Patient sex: M
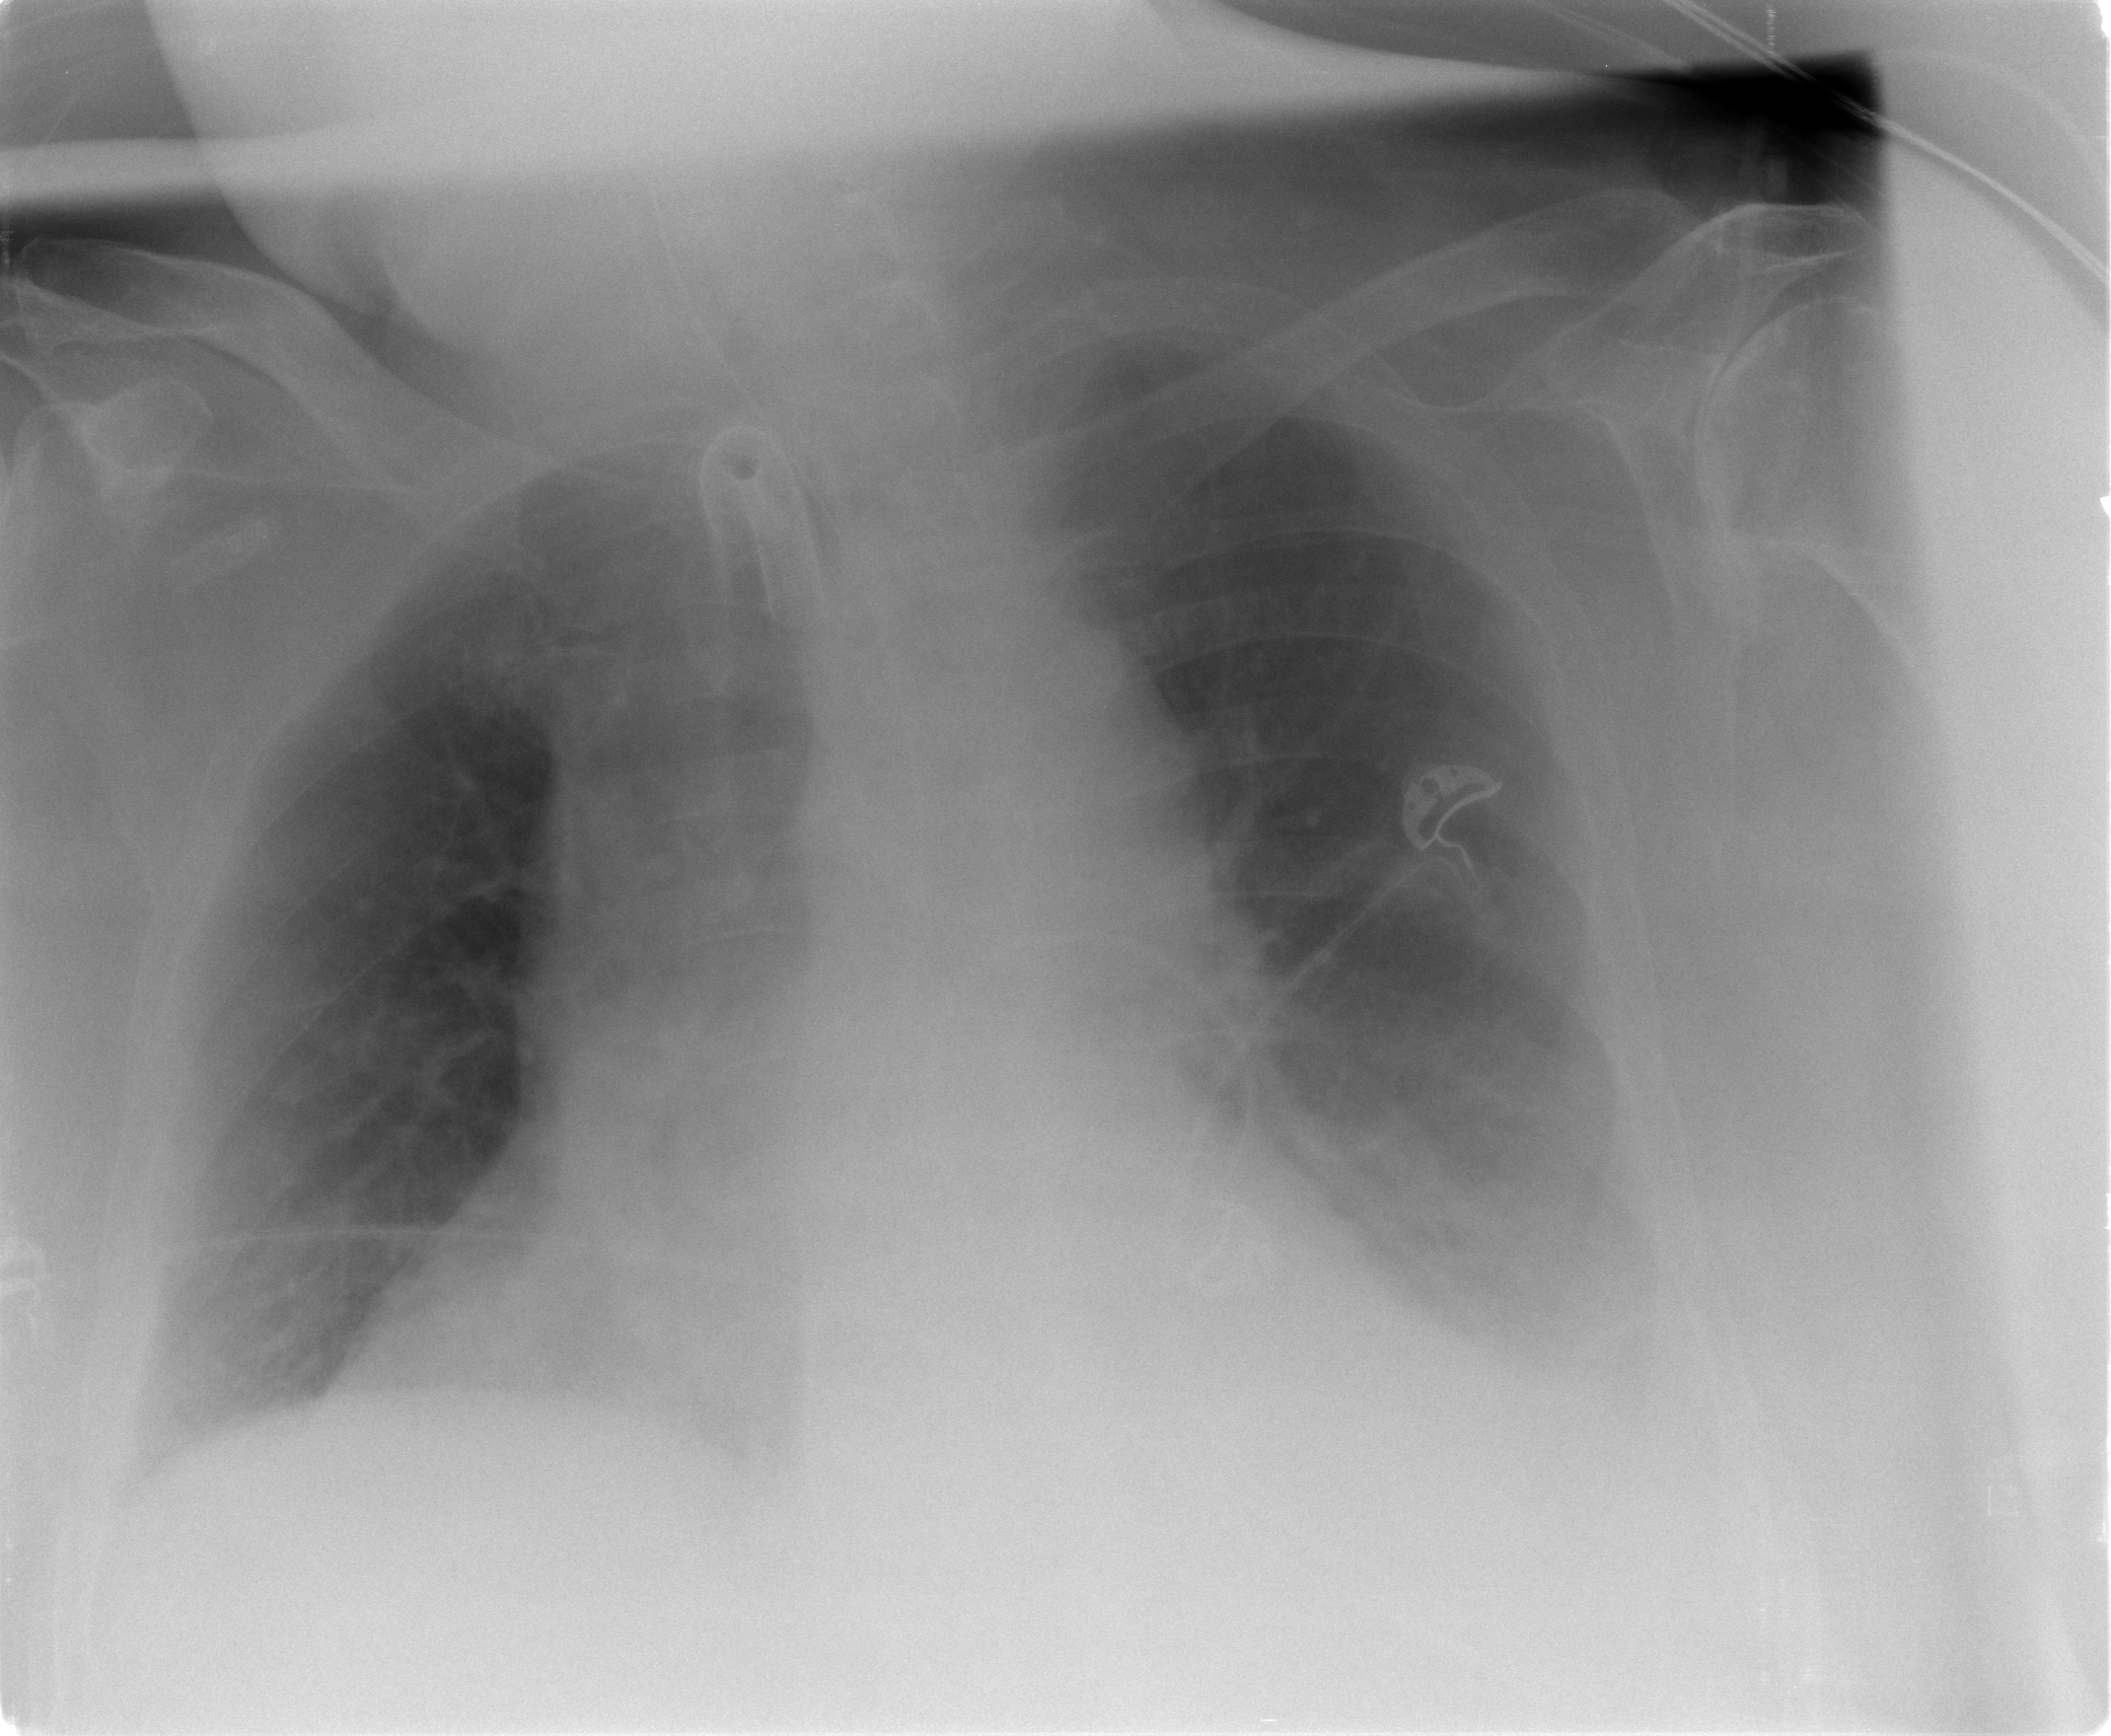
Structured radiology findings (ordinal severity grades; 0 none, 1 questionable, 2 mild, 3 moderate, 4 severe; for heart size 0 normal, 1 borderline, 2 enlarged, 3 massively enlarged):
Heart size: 2
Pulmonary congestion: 2
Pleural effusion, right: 0
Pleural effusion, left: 2
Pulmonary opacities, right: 0
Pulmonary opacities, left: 0
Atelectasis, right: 0
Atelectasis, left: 2